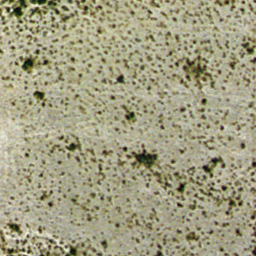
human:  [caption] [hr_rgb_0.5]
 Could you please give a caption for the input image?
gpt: Lots of plants scattered on the ground. .

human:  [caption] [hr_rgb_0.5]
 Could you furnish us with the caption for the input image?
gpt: This is a chaparral .

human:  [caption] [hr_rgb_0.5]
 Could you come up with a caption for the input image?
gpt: Lots of plants scattered in the loess ground. .

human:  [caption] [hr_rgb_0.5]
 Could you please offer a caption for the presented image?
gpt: There are some grey plants scattered on the ground .

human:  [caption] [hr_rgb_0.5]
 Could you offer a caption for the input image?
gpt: Some grey plants are scattered in the loess ground .